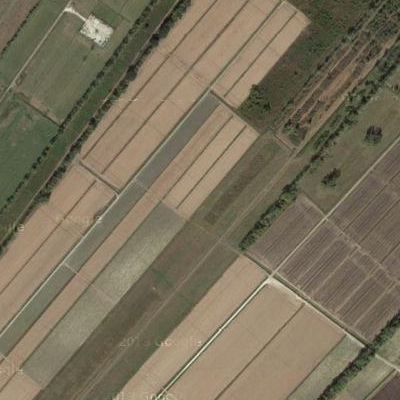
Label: Field